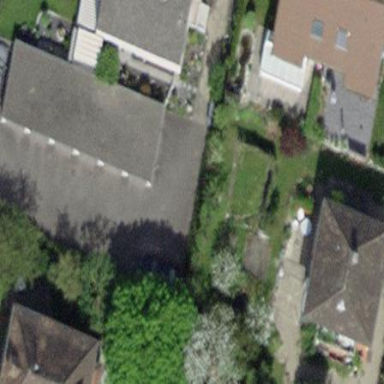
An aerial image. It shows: Garage building.